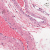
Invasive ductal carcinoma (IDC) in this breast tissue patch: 0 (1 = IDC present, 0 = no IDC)